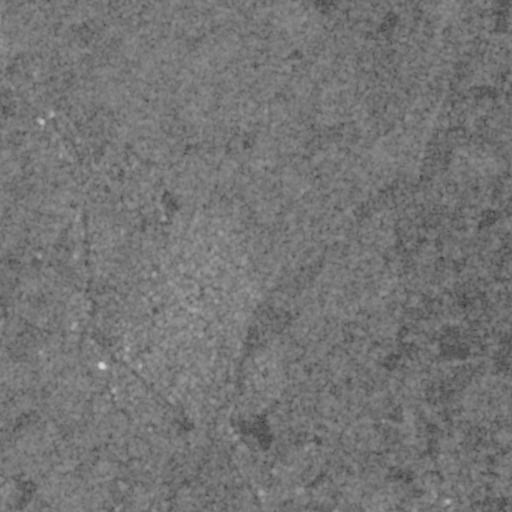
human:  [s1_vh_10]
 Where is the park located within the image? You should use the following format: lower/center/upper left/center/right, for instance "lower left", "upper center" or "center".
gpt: The park is located in the center left of the image.
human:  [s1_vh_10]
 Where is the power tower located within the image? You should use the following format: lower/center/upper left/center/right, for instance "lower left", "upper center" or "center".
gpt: The power tower is located in the lower left of the image.
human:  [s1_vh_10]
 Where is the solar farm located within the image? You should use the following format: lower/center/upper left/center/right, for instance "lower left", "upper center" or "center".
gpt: The solar farm is located in the upper left of the image.
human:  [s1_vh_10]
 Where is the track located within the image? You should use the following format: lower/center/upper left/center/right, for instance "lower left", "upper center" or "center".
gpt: There is no track in the image.

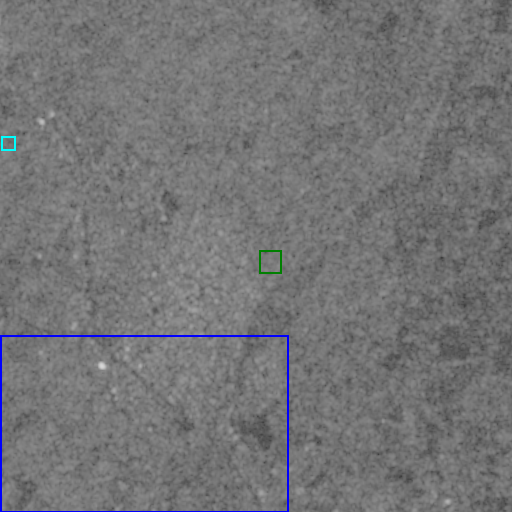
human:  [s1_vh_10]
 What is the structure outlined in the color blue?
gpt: The structure outlined in blue is a crop field.
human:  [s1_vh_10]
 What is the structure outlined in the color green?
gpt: The structure outlined in green is a park.
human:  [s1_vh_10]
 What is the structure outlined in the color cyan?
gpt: The structure outlined in cyan is a solar farm.
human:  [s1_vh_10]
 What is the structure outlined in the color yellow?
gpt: There is no yellow outline.